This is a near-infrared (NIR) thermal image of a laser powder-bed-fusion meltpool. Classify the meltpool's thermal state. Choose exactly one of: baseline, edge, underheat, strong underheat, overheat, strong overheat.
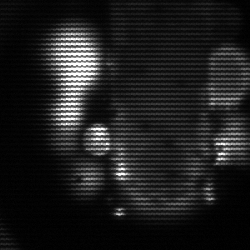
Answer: strong underheat